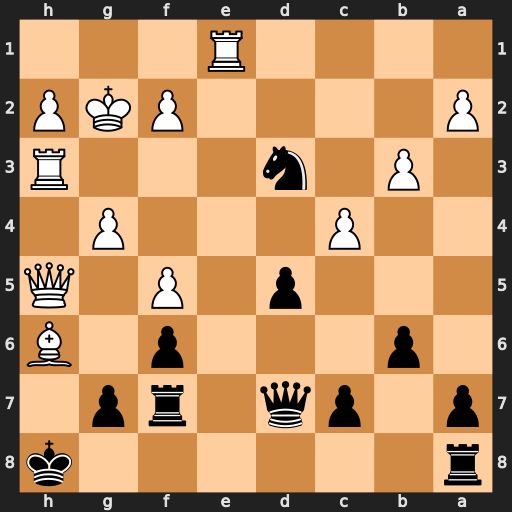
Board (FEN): r6k/p1pq1rp1/1p3p1B/3p1P1Q/2P3P1/1P1n3R/P4PKP/4R3
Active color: b
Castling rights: -
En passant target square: -
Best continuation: Nxe1+ Kf1 gxh6 Qxh6+ Rh7